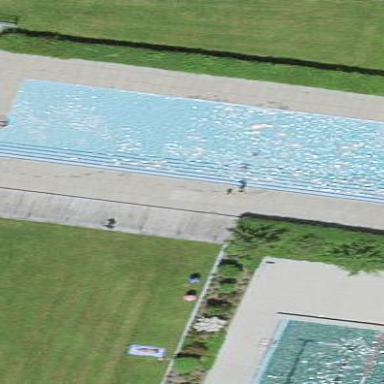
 perfect for swimming and other water activities."